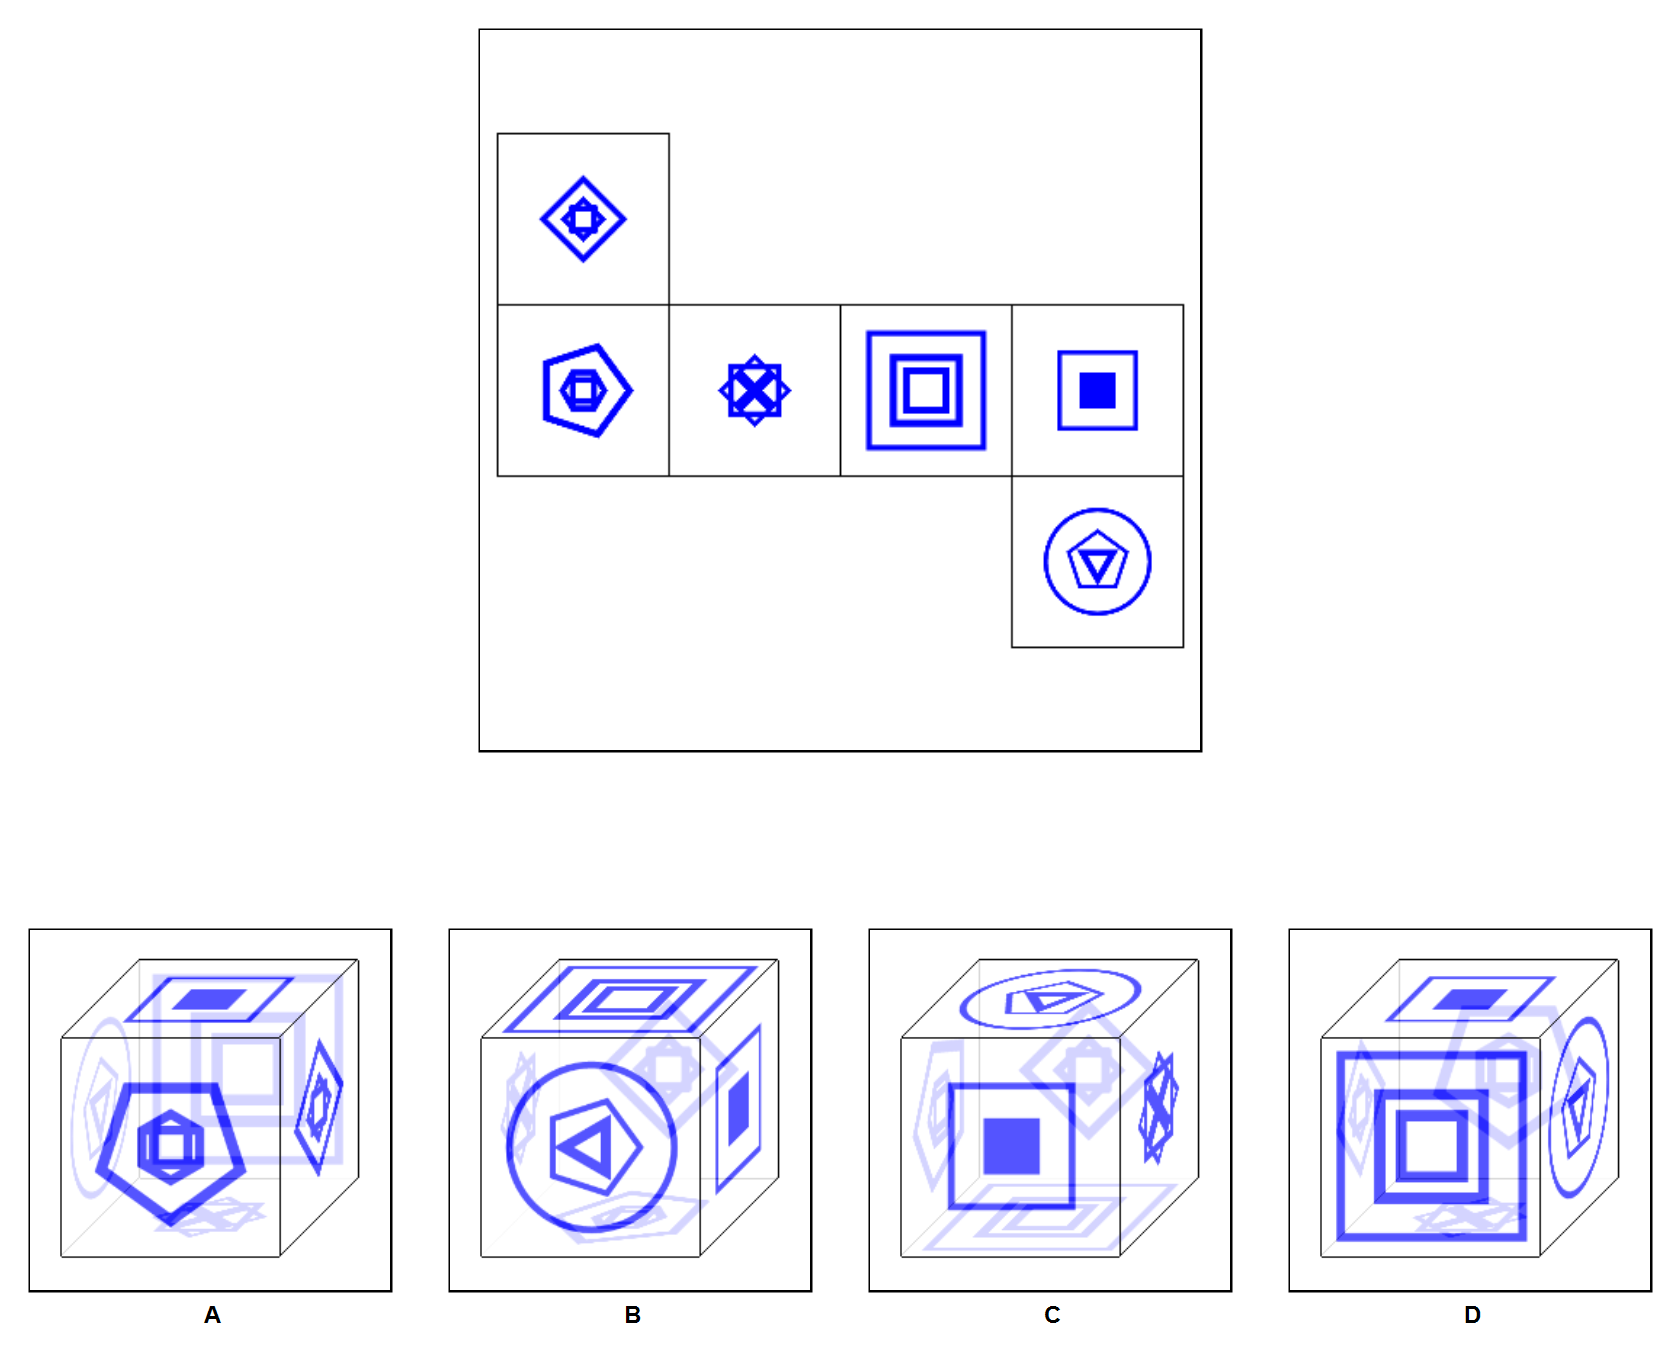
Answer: C